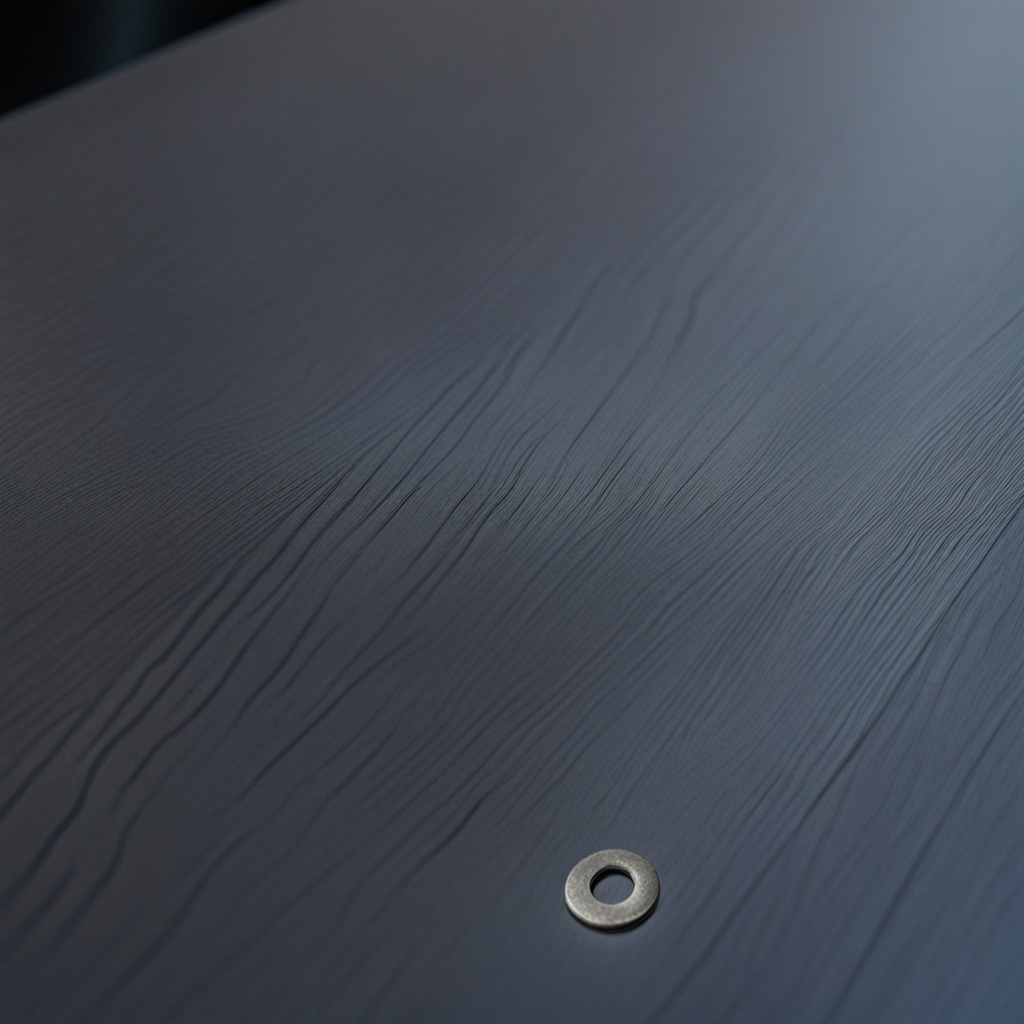
A flat metal washer lies on the old table.